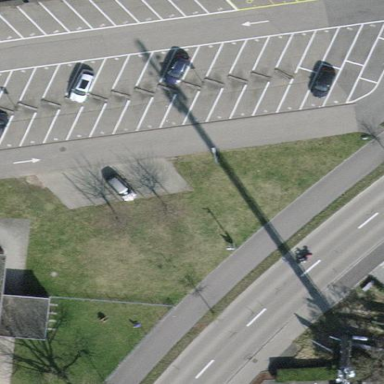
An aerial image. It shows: Parking area with surface dedicated for park and ride.